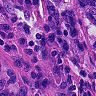
Metastatic tissue present: yes